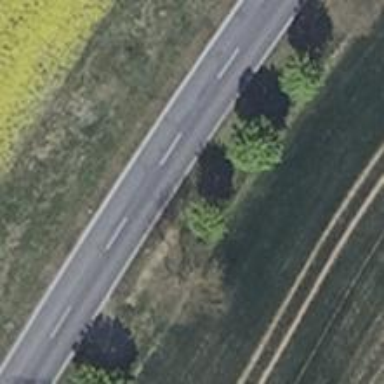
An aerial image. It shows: Secondary road with asphalt surface.